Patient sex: M
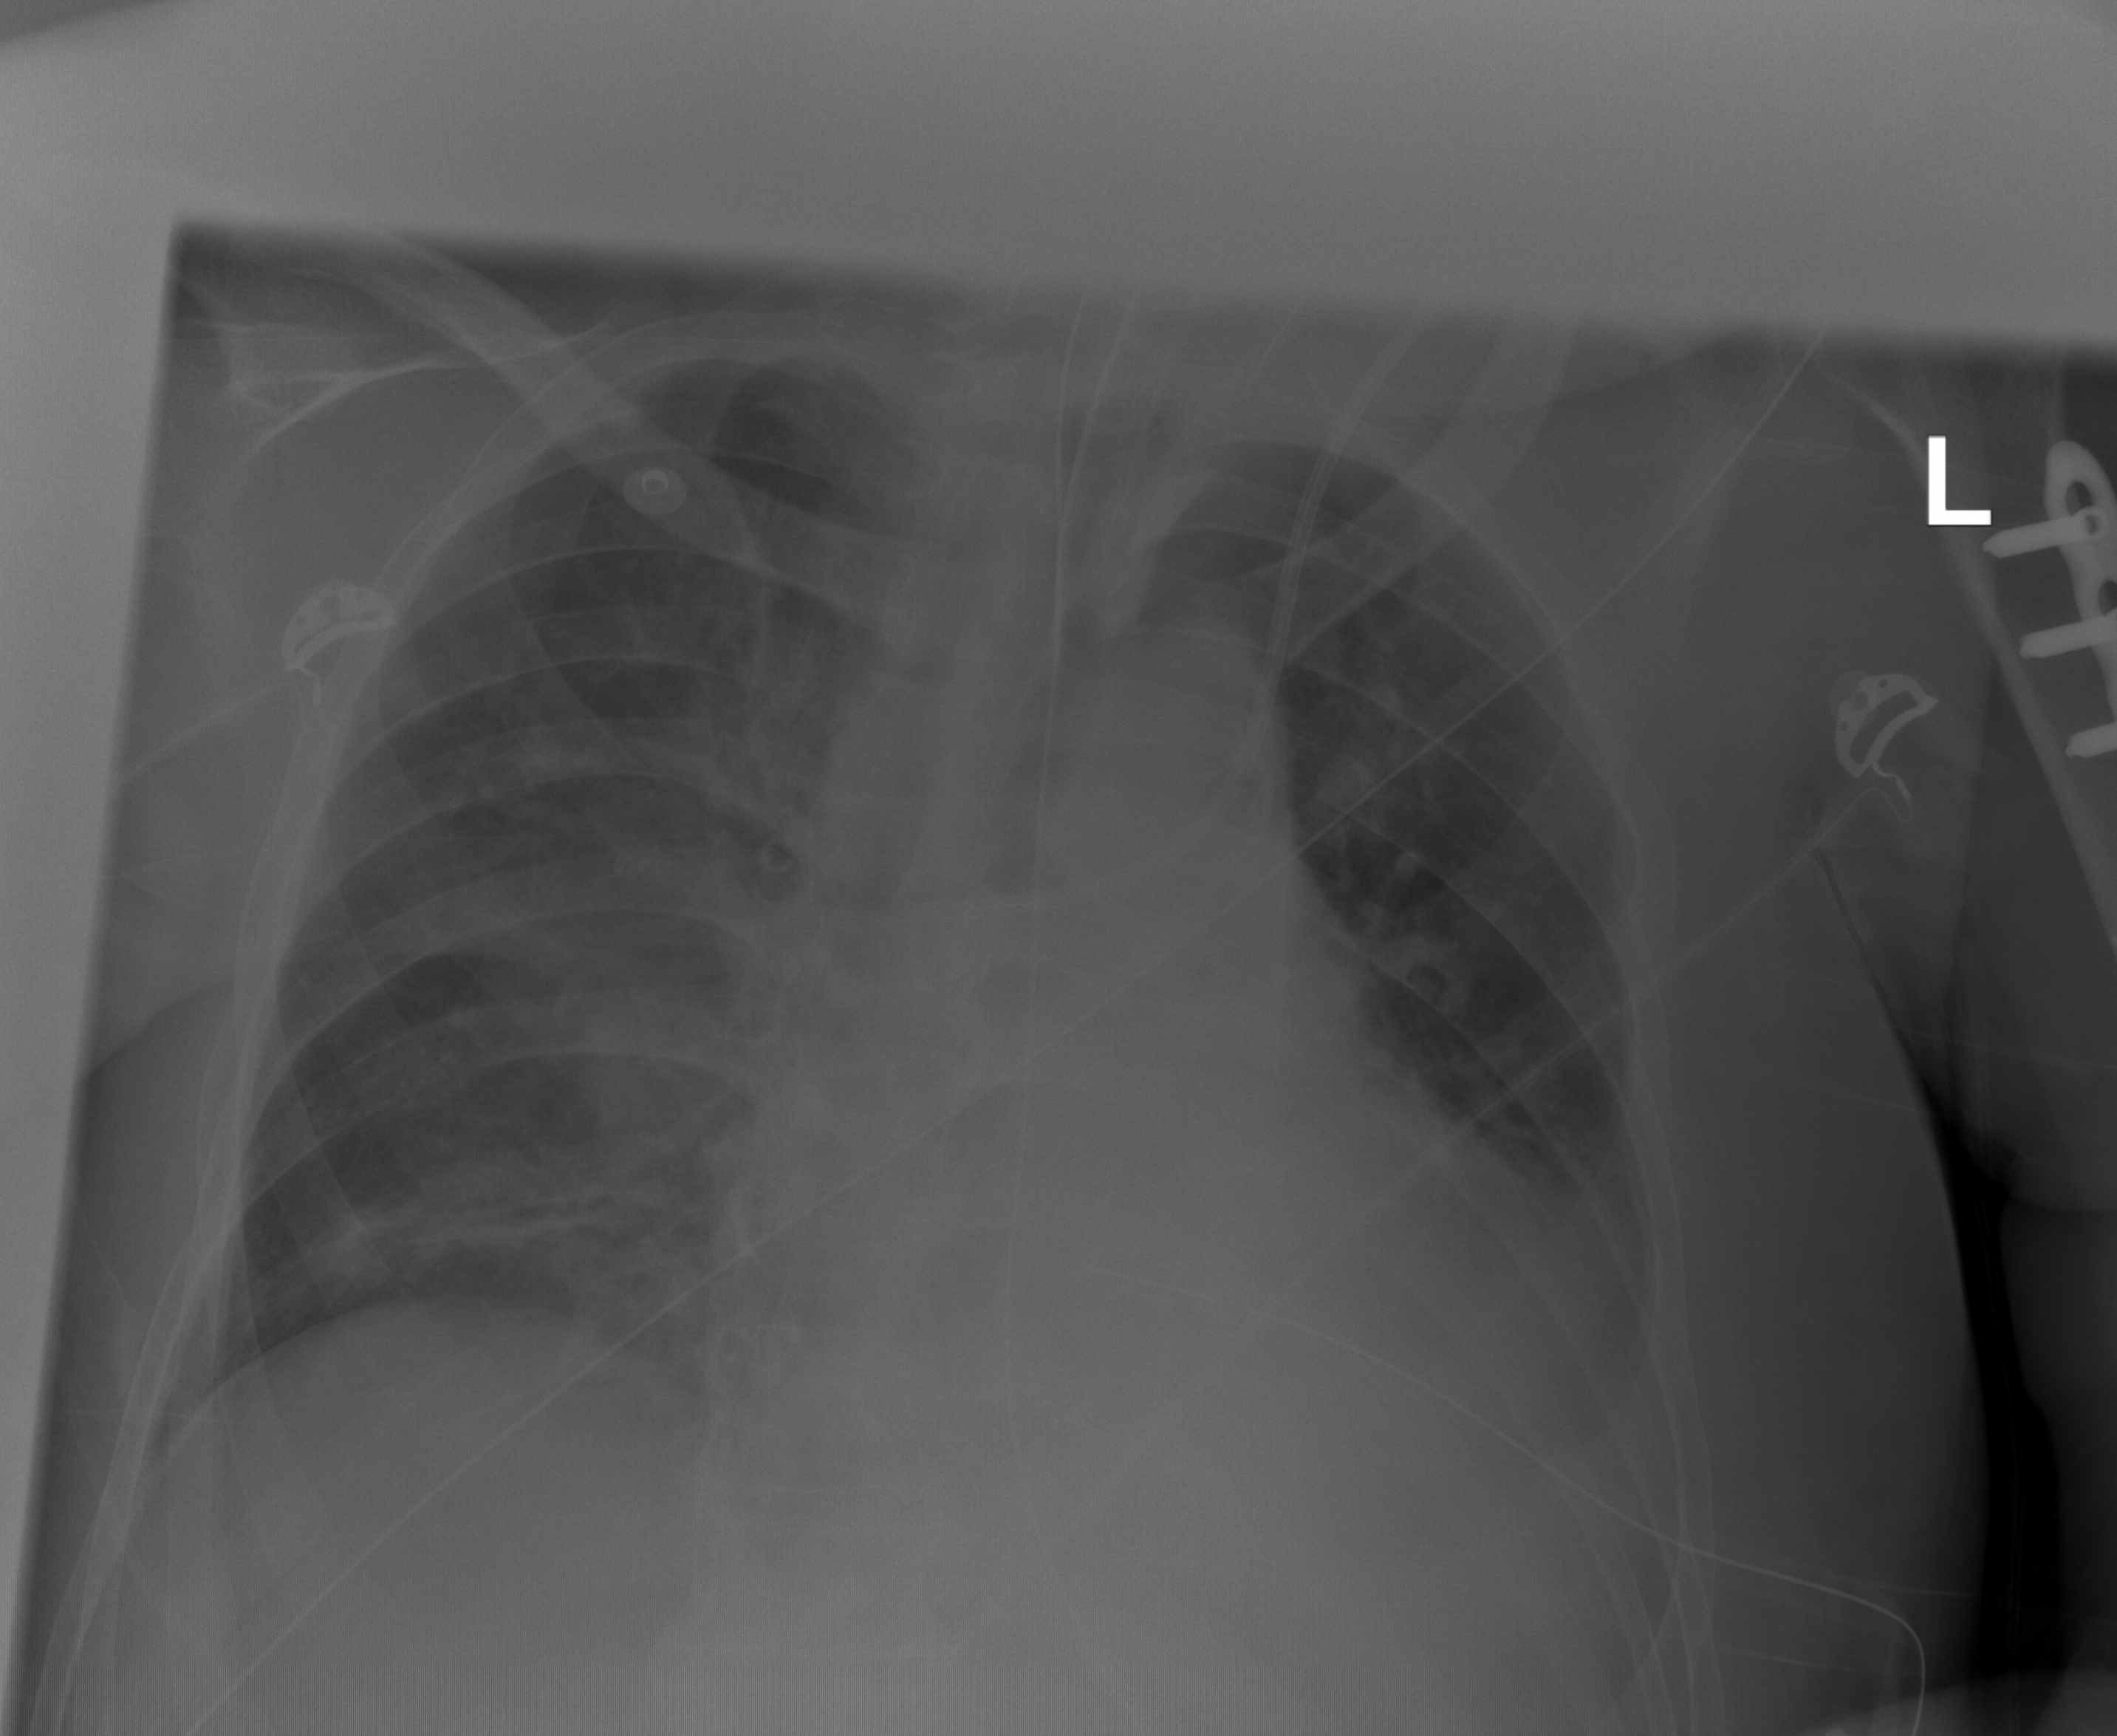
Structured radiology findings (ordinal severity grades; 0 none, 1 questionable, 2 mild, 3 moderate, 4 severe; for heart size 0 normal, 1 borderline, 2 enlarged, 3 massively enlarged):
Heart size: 1
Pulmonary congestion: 2
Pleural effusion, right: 0
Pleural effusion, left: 2
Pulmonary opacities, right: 2
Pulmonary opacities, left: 0
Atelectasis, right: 2
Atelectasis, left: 2